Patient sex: M
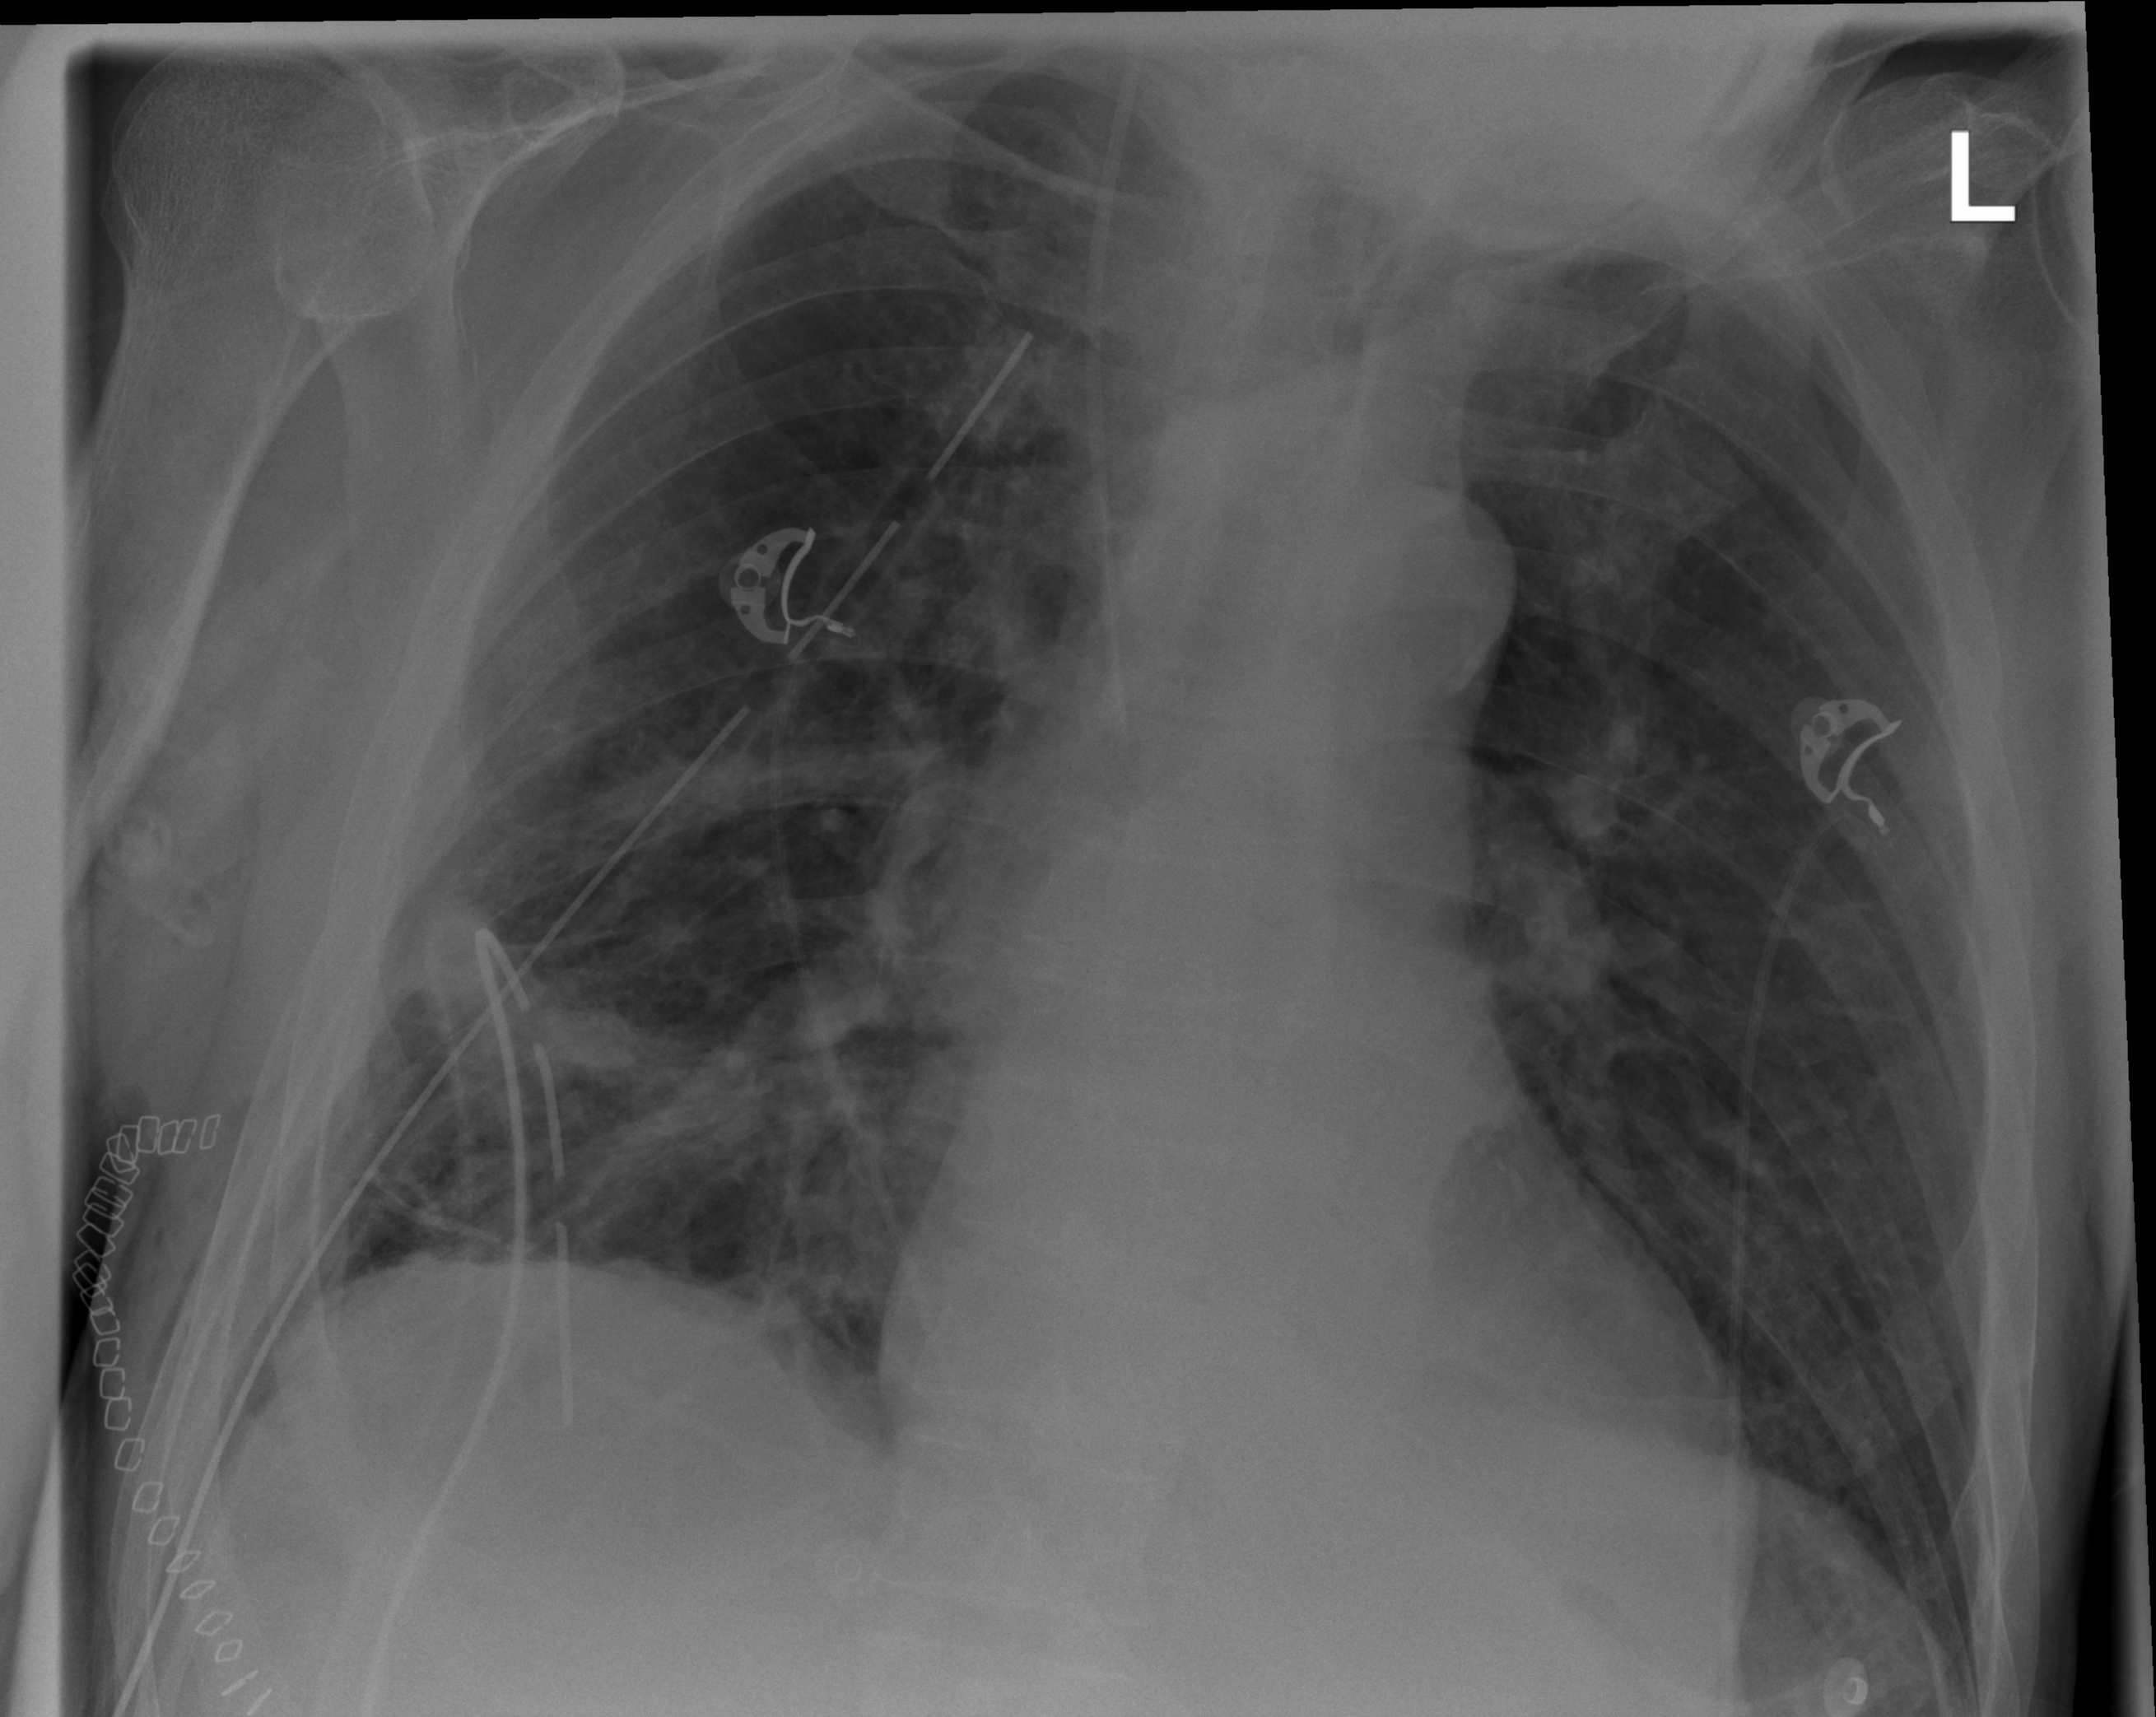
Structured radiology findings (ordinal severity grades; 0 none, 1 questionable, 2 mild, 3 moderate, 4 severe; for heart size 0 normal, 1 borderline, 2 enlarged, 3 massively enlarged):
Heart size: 0
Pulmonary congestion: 2
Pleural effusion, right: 2
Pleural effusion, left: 0
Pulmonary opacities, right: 2
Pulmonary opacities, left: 0
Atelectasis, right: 2
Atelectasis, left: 2